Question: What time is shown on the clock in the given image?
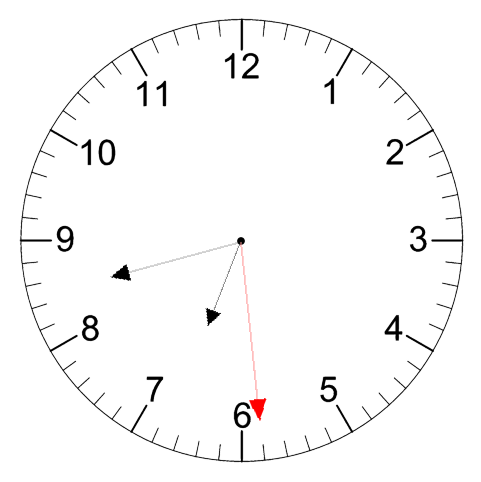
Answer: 06:42:29